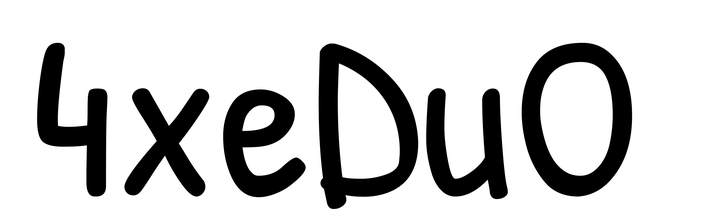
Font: PatrickHand-Regular